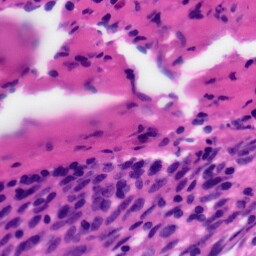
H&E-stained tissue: Tonsil